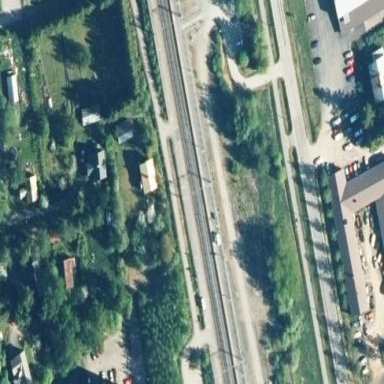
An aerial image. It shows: Platform on the railway.